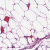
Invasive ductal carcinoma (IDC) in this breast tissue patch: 0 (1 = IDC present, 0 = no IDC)